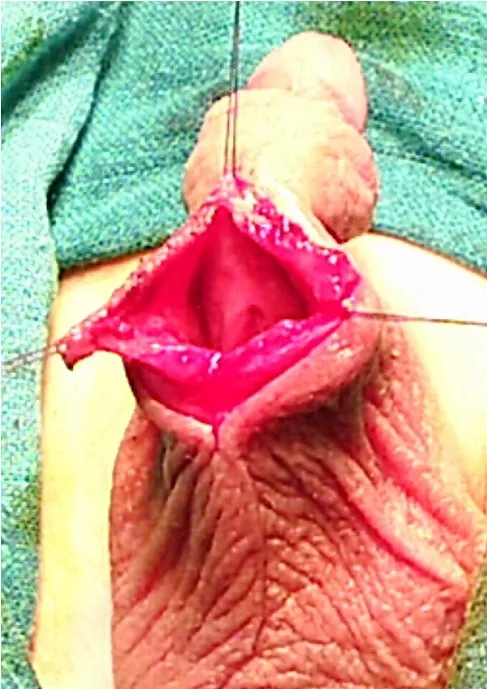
The urethral diverticulum opened.
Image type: medical_photograph (other_medical_photograph)